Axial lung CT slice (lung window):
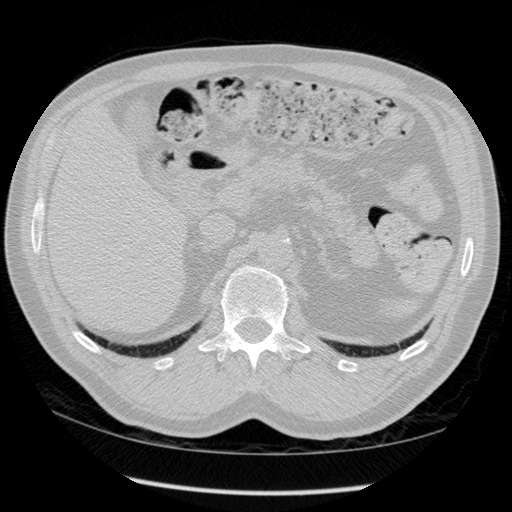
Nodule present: no